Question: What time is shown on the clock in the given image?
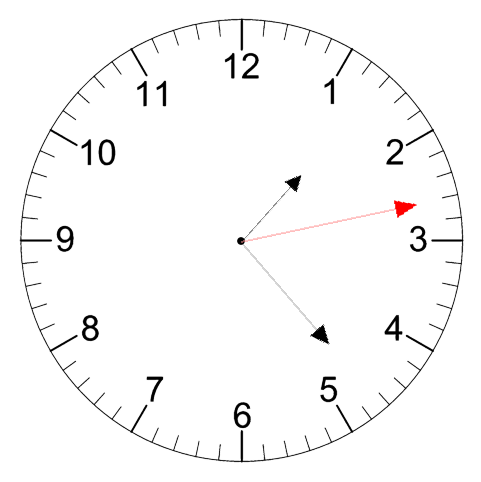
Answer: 01:23:13